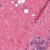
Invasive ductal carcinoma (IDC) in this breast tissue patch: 0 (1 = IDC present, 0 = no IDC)